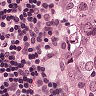
Metastatic tissue present: yes